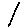
Label: line